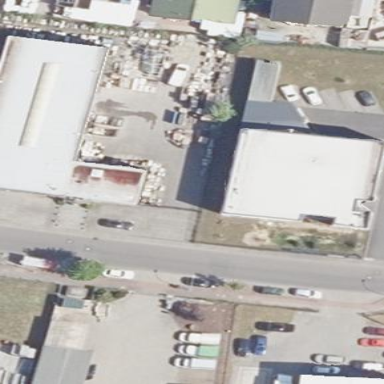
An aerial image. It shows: Building.